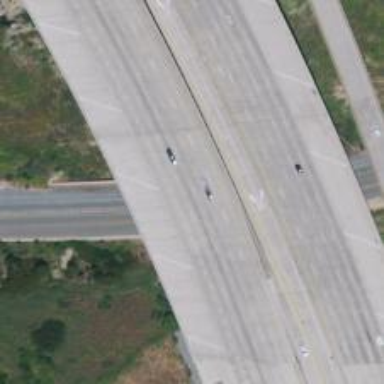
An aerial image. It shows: Motorway bridge.